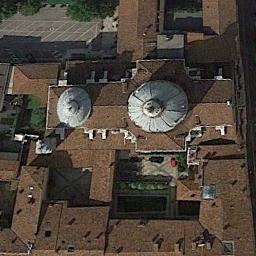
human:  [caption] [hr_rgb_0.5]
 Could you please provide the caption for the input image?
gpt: The church with two circular pointed towers and the rest of the church has some orange roofs .

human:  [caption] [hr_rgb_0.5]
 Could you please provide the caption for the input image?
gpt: This is a church, Made up of many small houses .

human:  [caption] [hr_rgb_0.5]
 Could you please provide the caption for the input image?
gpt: There is a red church with two white circular roofs .

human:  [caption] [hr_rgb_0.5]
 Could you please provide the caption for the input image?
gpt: A cathedral with a brown roof, The main house in the middle of the church has a white round roof, And there are many trees around the church .

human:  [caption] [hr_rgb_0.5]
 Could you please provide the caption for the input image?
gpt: There are some buildings next to the church .